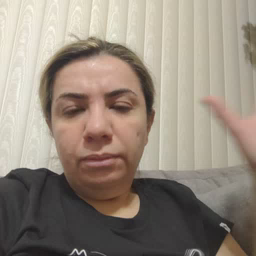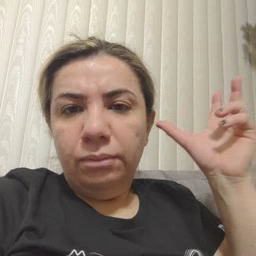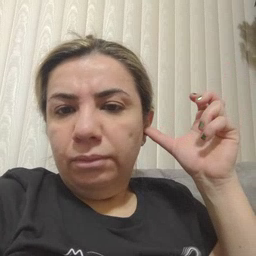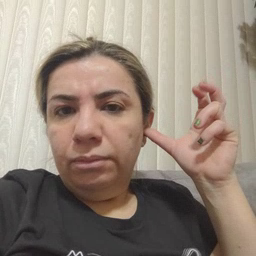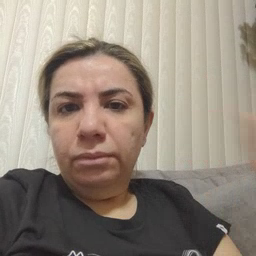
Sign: hear